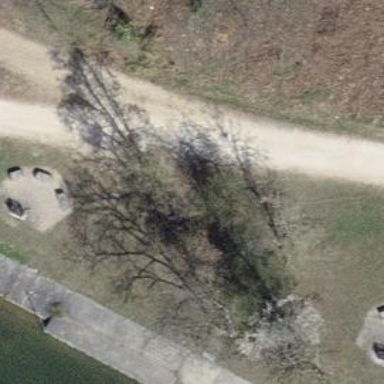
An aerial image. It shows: Brown bench.